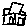
Label: line